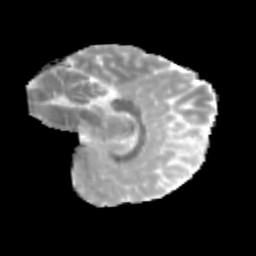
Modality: MD
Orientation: sagittal
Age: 10
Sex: male
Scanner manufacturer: siemens
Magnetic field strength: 3 T
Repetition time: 3.8 s
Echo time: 0.07 s